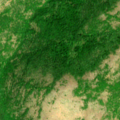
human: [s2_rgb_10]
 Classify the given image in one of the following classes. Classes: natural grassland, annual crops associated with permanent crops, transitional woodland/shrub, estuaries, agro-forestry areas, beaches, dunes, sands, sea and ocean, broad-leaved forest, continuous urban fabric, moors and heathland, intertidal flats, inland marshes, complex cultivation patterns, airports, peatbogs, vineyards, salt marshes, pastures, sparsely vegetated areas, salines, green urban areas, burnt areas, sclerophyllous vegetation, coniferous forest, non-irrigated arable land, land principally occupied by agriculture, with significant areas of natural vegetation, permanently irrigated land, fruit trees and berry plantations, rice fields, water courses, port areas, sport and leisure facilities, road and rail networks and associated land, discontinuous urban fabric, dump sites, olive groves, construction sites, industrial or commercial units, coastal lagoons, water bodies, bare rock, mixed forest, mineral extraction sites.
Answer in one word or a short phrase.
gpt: pastures, broad-leaved forest, natural grassland, transitional woodland/shrub